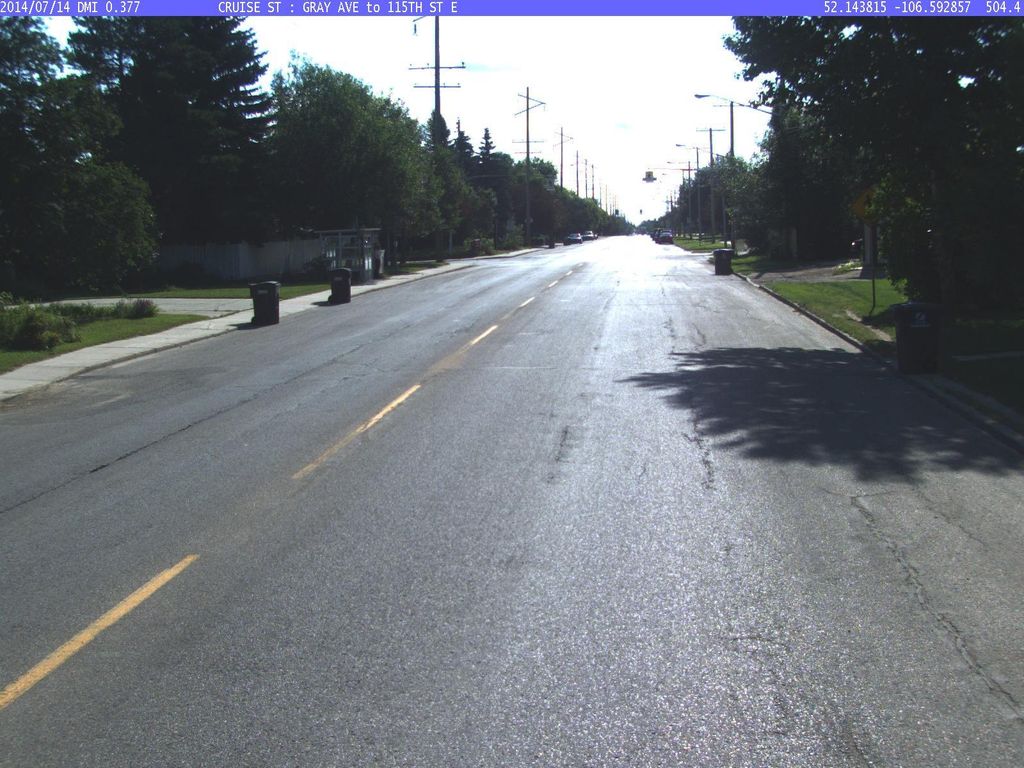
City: saskatoon